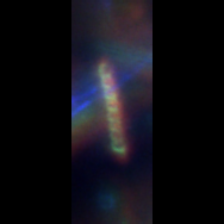
Taxon: Chaetoceros
Group: Diatoms